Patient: sex M, age 60
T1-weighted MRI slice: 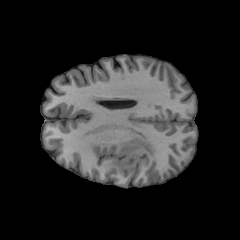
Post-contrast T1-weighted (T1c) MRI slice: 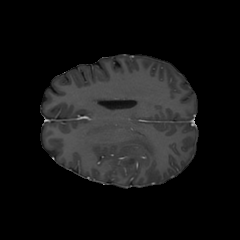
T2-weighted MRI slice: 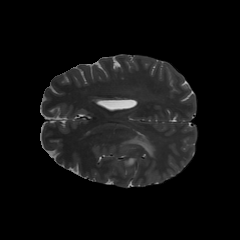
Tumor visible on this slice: yes
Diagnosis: Glioblastoma, IDH-wildtype
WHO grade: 4